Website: lowes
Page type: receipt
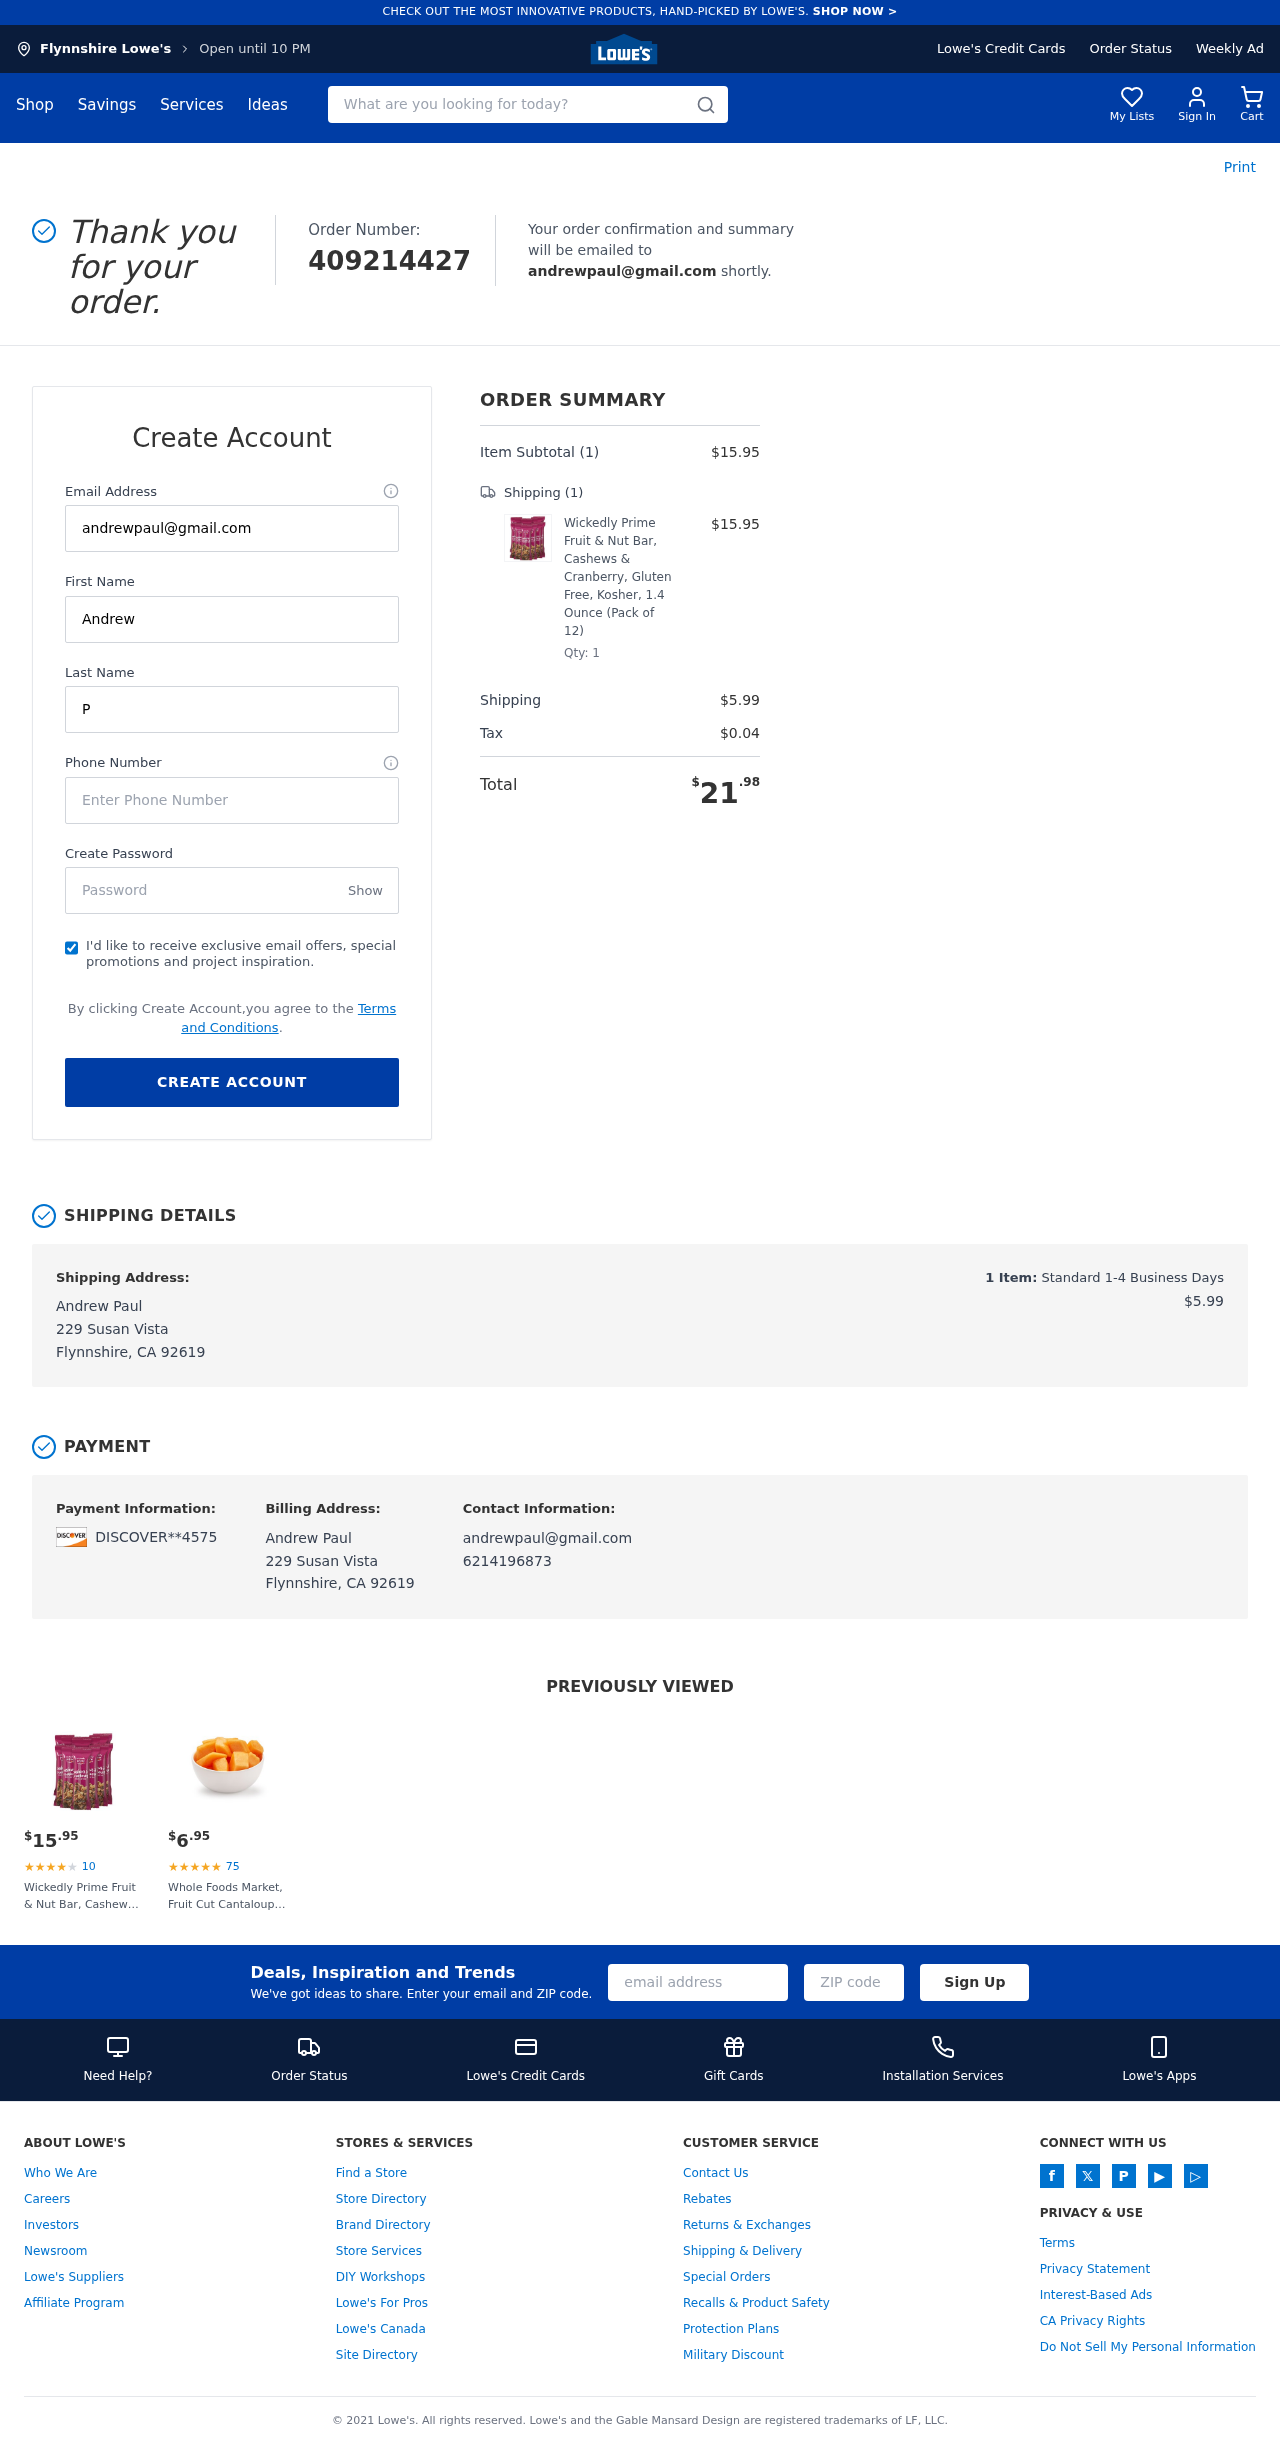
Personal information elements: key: PII_CARD_LAST4
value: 4575
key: PII_CARD_TYPE
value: DISCOVER
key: PII_CITY
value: Flynnshire
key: PII_EMAIL
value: andrewpaul@gmail.com
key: PII_FULLNAME
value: Andrew Paul
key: PII_PHONE
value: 6214196873
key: PII_STREET
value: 229 Susan Vista
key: PII_FIRSTNAME
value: Andrew
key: PII_LASTNAME
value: Paul
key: PII_CITY_STATE_ZIP
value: Flynnshire, CA 92619
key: PII_FULLNAME2
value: Andrew Paul
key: PII_FULLNAME3
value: Andrew Paul
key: PII_FIRSTNAME2
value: Andrew
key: PII_FIRSTNAME3
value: Andrew
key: PII_LASTNAME2
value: Paul
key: PII_LASTNAME3
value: Paul
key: PII_FIRSTNAME_DERIVED
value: Andrew
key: PII_LASTNAME_DERIVED
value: Paul
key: PII_FULLNAME_DERIVED
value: Andrew Paul
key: PII_NAME_FULL_DERIVED
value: Andrew Paul
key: PII_GIFT_FIRSTNAME
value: Susan
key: PII_POSTCODE
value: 92619
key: PII_STATE_ABBR
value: CA
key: PII_POSTCODE_FULL
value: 92619
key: PII_CITY_STATE
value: Flynnshire, CA
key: PII_POSTCODE_NUMERIC
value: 92619
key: PII_EMAIL2
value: andrewpaul@gmail.com
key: PII_EMAIL3
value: andrewpaul@gmail.com
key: PII_PHONE_LINE
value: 6873
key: PII_PHONE_SUFFIX
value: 6873
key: PII_PHONE2
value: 6214196873
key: PII_PHONE3
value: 6214196873
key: PII_PHONE_NUMERIC
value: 6214196873
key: PII_PHONE_LINE_NUMERIC
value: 6873
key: PII_PHONE_SUFFIX_NUMERIC
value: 6873
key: PII_PHONE2_NUMERIC
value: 6214196873
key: PII_PHONE3_NUMERIC
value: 6214196873
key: PII_PHONE_DIGITS
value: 6214196873
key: PII_PHONE_LAST4
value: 6873
Product elements: key: PRODUCT1_NAME
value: Wickedly Prime Fruit & Nut Bar, Cashews & Cranberry, Gluten Free, Kosher, 1.4 Ounce (Pack of 12)
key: PRODUCT1_PRICE
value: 15.95
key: PRODUCT1_QUANTITY
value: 1
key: PRODUCT2_NAME
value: Whole Foods Market, Fruit Cut Cantaloupe Chunks Conventional, 10 Ounce
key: PRODUCT2_NUM_RATINGS
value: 75
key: PRODUCT2_PRICE
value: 6.95
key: PRODUCT1_PRICE2
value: $15.95
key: PRODUCT1_RATING2
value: ★
★
★
★
★
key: PRODUCT1_NUM_RATINGS2
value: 10
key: PRODUCT1_NAME2
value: Wickedly Prime Fruit & Nut Bar, Cashews & Cranberry, Gluten Free, Kosher, 1.4 Ounce (Pack of 12)
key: PRODUCT2_RATING
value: ★
★
★
★
★
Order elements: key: ORDER_ID
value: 409214427
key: ORDER_NUM_ITEMS
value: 1
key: ORDER_SUBTOTAL
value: $15.95
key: ORDER_NUM_ITEMS2
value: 1
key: ORDER_SHIPPING_COST
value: $5.99
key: ORDER_TAX
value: $0.04
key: ORDER_TOTAL
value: $21.98
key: ORDER_NUM_ITEMS3
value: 1
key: ORDER_SHIPPING_COST2
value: $5.99
Search elements: key: HEADER_SEARCH
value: What are you looking for today?